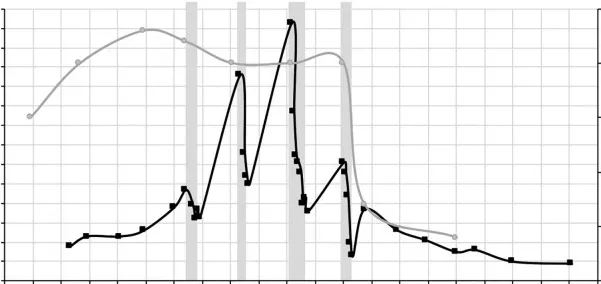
CRP course (black) and course of body temperature (grey) over 12 days after positive SARS-CoV-2-antigen test. CRP concentration was measured in plasma. Fever decreased 8 days after positive SARS-CoV-2 test during the last CRP apheresis. Grey boxes indicate the four apheresis treatments (A1-4).
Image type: pathology (immunostaining)